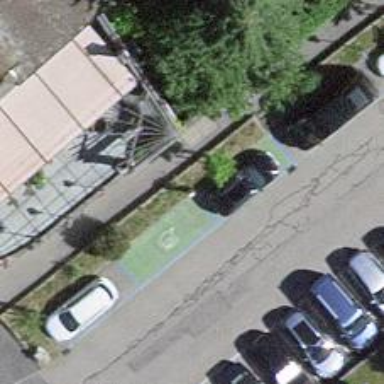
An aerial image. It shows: Charging station.